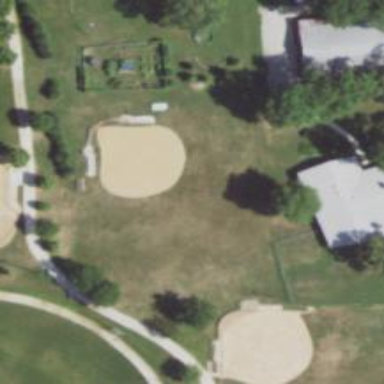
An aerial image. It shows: Baseball pitch for leisure and sports activities.